Question: I have to confess I am not an expert in Mac OS but I am trying to install Cappuccino. I ran the script and the following files are now in the "narwhal" subdirectory. Trouble is, I have no idea what to do next. There doesn't appear to be an install executable, and no icon has appeared to invoke the development environment. Any help is appreciated.
These are the downloaded files:

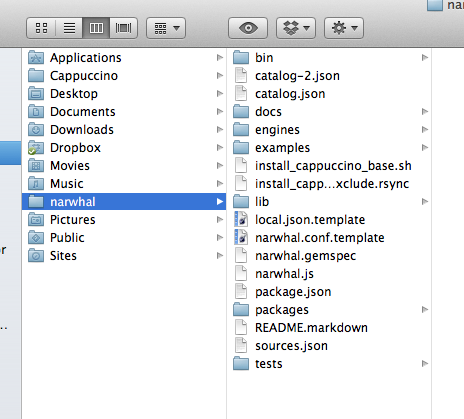
Answer: I'm assuming you've downloaded the package on the website, there's a shell script. In the terminal run the bootstrap.sh file:
'''
./bootstrap.sh
'''
Then, you're set to install Cappuccino.
Inside the Cappuccino directory type:
'''
jake install
'''
or sometimes
'''
jake sudo-install
'''
is required. (it'll complain about permissions if you need to use sudo-install)
That will install Cappuccino itself.
To create a new cappuccino project you'll need to use the "capp" tool
'''
capp gen MyNewProjectName
'''
or 'capp --help'
will tell you how to use some of the more advanced features of the capp tool.
This will give you a blank project where you can get to work.
There are other tools you can (and will want to) use when you're ready to deploy, but we can get to those when the time comes.
Additionally, the mailing list is very helpful when it comes to these kinds of questions, and it monitored much more closely than SO. :)